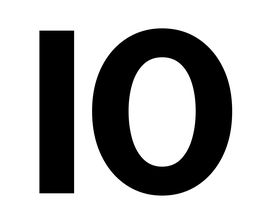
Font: InstrumentSans_Bold